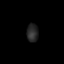
Tissue: lung
Cell type: Endothelial cells
Senescence score: 0.7048
Nuclear area (px): 206
Mean DAPI intensity: 39.578